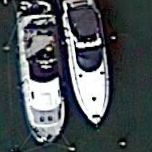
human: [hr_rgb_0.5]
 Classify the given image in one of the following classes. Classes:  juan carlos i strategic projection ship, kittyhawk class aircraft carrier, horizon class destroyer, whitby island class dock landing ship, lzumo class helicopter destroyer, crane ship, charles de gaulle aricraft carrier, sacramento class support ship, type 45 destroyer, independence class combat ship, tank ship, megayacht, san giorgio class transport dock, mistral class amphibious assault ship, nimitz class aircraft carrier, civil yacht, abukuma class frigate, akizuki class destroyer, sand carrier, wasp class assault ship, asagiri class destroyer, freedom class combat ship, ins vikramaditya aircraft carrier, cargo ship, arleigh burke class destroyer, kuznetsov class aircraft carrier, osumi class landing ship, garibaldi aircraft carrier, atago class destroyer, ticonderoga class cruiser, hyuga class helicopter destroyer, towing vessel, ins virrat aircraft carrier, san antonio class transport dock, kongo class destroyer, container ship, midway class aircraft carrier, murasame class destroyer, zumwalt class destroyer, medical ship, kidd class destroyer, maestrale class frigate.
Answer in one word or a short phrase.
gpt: Civil yacht